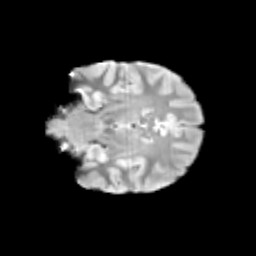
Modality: T2w
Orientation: coronal
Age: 12
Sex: female
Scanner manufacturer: siemens
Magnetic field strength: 3 T
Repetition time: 3.8 s
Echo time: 0.07 s